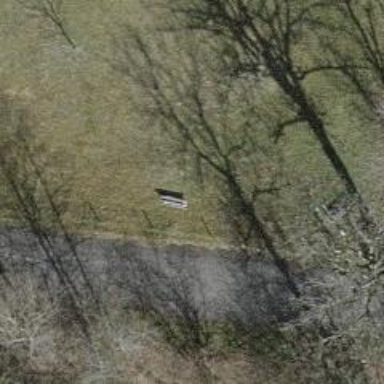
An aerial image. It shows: Bench for seating.